Field crop: maize
Growth stage: 2
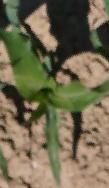
Species: maize